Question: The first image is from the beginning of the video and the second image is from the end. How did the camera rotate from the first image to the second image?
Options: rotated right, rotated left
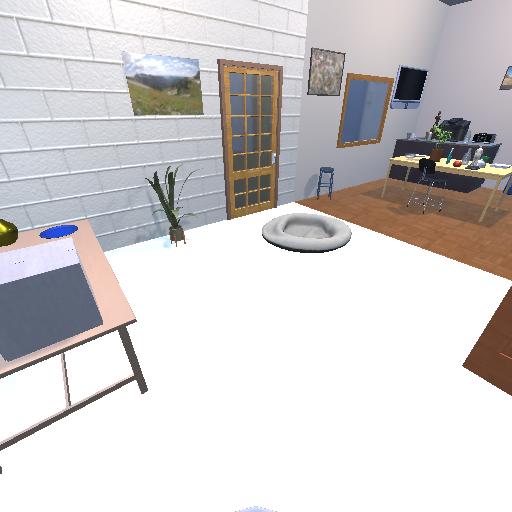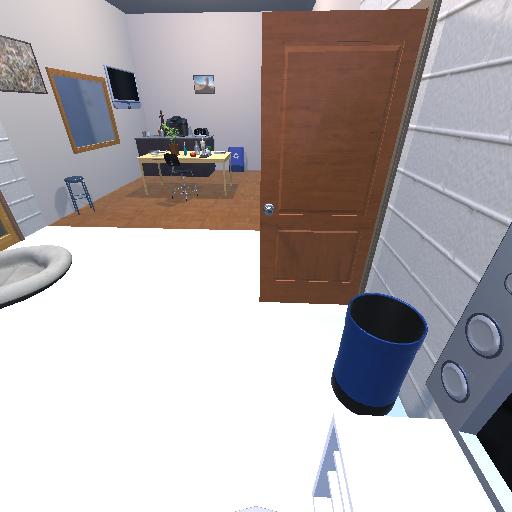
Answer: rotated right